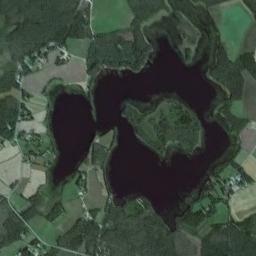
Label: lake